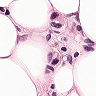
Metastatic tissue present: yes